Question: I've created some code in my 'button1_Click' event that adds an animation to my WinForms application so it slides up from below:
'''
private void button1_Click(object sender, EventArgs e)
{
Point p = new Point(500, 350);
this.Location = p;
for (; p.Y > 250; p.Y--) {
this.Location = p;
Thread.Sleep(5);
}
}
'''
### Result

### Question
I want my form to open with this animation, so I've tried moving my code to the 'Form1_Load' event, but it doesn't work. It just loads without the animation.
How do I make this animation run when the form is initialized?
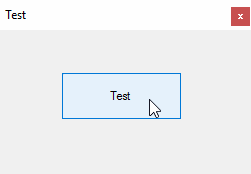
Answer: Move your animation code to the 'Form.Shown' event handler. I would recommend to you still set the initial position in the 'Form.Load' as to avoid a momentary flash of the form at its default position.